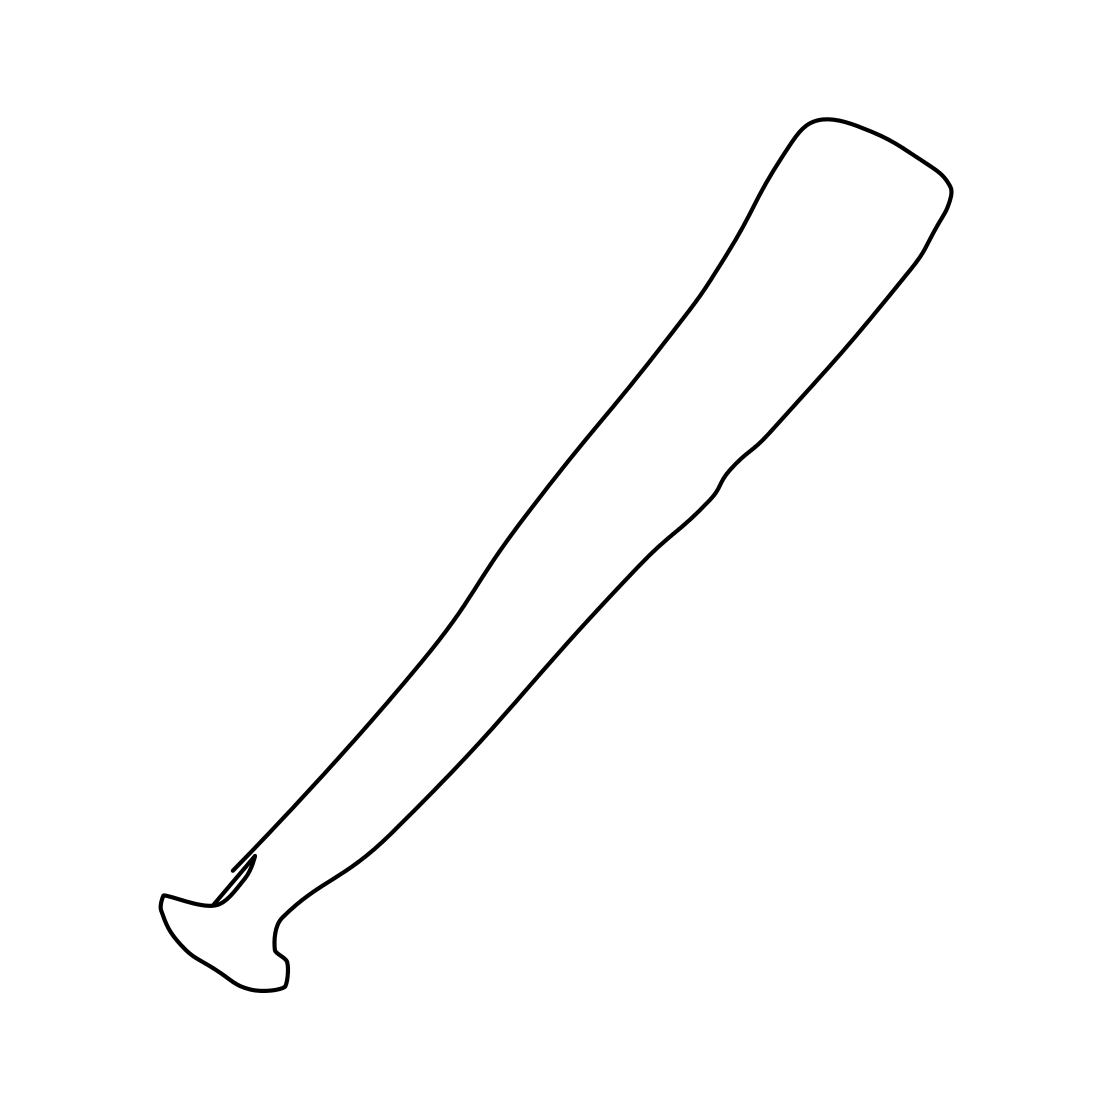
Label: baseball bat